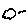
Label: cloud